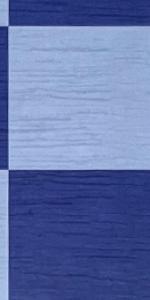
Label: Empty